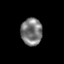
Tissue: skin
Cell type: Epithelial cells
Senescence score: 0.2632
Nuclear area (px): 566
Mean DAPI intensity: 122.11